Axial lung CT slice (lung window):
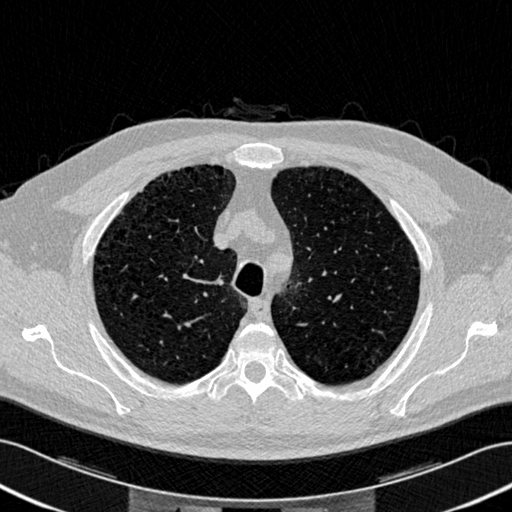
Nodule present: yes
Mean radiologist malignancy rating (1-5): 2